Field crop: tomato
Growth stage: 1
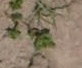
Species: portulaca